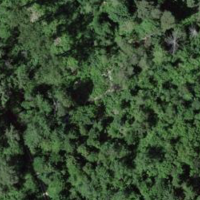
EUNIS habitat code: 41
Species observed at this site:
Prunus padus